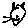
Label: cat